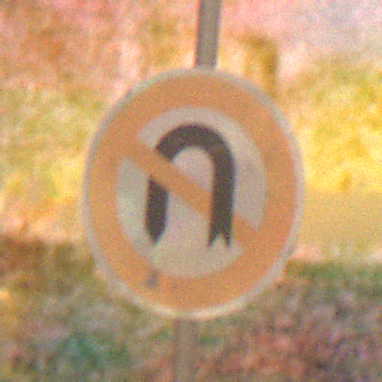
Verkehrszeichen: VerbotWenden
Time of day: Night
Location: Outdoor (Nature)
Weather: Clear
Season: NotSpecified
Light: Natural